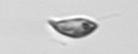
Label: Cryptophyta